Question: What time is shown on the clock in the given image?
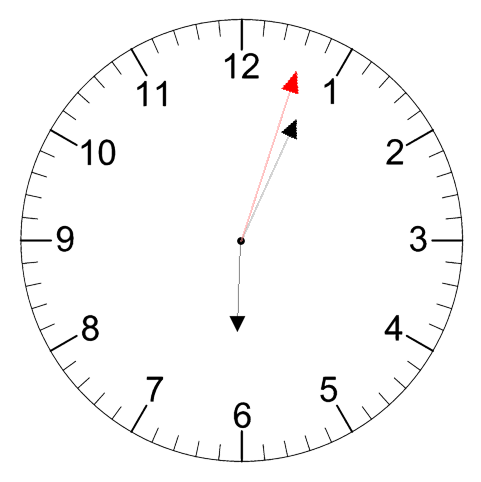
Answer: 06:04:03